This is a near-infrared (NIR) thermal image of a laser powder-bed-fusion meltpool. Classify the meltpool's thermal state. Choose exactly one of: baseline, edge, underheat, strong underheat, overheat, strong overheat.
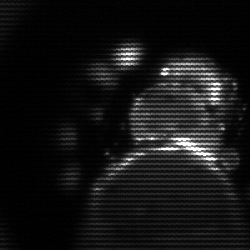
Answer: edge